Aerial crown-view tile of a tropical tree (Barro Colorado Island, Panama), acquired 20250414:
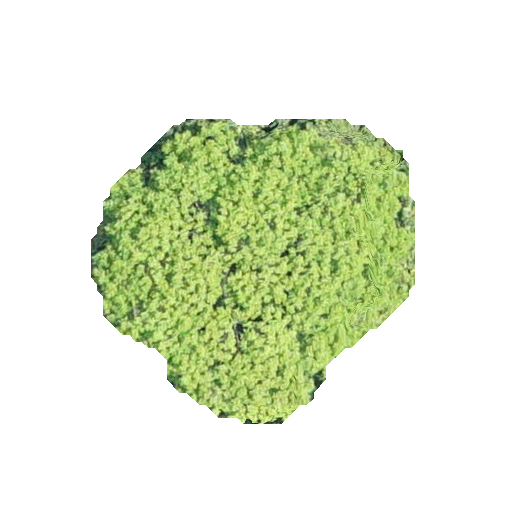
Species: Astronium graveolens
GBIF accepted scientific name: Astronium graveolens
Crown area: 109.018 m²